Question: How to simple as '@RequestParam' or '@PathVariable' access in Spring MVC Controller ?

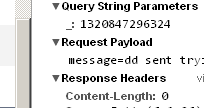
Answer: Using '@RequestBody' (see <URL>.